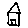
Label: house